Interaction volume radius: 10 \u00c5
Interaction volume height: 15 \u00c5
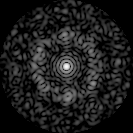
Disorder parameter: 0.8023